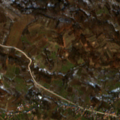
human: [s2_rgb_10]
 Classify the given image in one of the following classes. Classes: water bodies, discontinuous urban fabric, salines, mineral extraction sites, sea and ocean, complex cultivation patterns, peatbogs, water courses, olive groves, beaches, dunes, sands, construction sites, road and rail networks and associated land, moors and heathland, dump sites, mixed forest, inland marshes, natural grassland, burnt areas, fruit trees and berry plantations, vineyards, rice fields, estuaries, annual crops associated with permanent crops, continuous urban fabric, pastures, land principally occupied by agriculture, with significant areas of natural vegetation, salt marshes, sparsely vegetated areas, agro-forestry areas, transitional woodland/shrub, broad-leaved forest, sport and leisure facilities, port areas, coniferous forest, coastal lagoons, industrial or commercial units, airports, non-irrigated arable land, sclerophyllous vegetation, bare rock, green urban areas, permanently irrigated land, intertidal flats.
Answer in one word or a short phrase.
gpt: complex cultivation patterns, land principally occupied by agriculture, with significant areas of natural vegetation